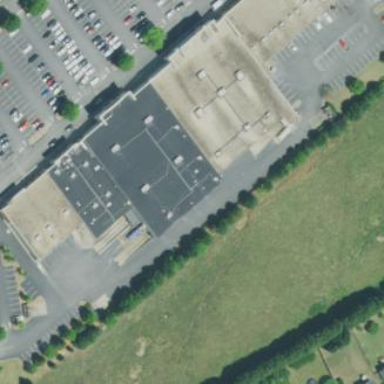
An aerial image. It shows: Retail building.